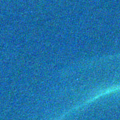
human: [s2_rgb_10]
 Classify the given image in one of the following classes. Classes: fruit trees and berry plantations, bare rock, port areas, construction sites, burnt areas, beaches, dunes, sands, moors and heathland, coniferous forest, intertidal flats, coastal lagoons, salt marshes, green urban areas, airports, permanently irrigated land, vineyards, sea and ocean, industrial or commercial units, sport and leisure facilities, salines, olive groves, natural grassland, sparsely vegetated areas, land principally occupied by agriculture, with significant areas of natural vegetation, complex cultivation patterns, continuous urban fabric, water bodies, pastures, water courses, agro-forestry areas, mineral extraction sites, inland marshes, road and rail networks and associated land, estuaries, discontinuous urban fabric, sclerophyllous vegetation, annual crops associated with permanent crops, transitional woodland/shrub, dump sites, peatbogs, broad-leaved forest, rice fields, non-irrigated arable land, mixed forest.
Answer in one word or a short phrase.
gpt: sea and ocean